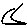
Label: moon